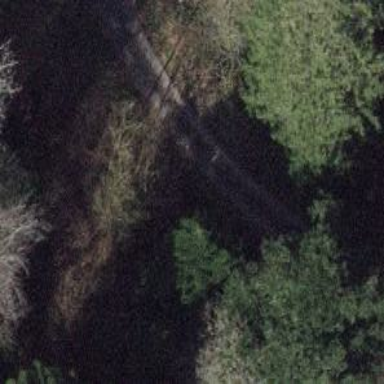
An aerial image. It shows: Track with grade2 tracktype.